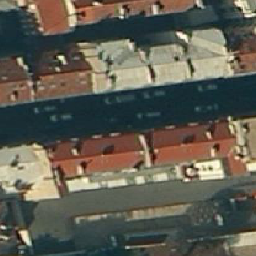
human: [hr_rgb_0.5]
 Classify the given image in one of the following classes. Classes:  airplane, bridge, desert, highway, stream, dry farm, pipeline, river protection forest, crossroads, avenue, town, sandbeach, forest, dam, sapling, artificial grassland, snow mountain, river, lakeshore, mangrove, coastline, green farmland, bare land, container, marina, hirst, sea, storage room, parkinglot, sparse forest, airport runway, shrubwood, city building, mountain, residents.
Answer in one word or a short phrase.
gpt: city building